Question: Given the following entity one-to-many model:
One Repository can be linked to many AuditRecords.
Many AuditRecords can all link to the same Repository
'''
@Entity
class AuditRecordEntity {
private AuditRepositoryEntity auditRepository;
@ManyToOne(cascade = CascadeType.ALL)
@JoinColumn(name = AUDIT_REPOSITORY_DB_COLUMN_NAME, nullable = false, updatable = false)
public AuditRepositoryEntity getAuditRepository() {
return auditRepository;
}
...
}
@Entity
class AuditRepositoryEntity {
private List<AuditRecordEntity> auditRecords = new ArrayList<AuditRecordEntity>();
@OneToMany(mappedBy = "auditRepository")
public List<AuditRecordEntity> getAuditRecords() {
return auditRecords;
}
...
}
'''
Minor correction, in ERD diagram below, for 'repositoryId', read 'auditRepository'

I am trying to get the Criteria API implementation to:
I.e. a list of AuditRecords, one for each Repository, where the AuditRecord is the last AuditRecord for that Repository (in the case where a Repository has many AuditRecords).
I have the HQL query to do this:
'''
select auditRecord from AuditRecordEntity auditRecord where auditRecord.accessTime =
(select max(auditRecord2.accessTime) from AuditRecordEntity auditRecord2 where
auditRecord2.auditRepository = auditRecord.auditRepository)
'''
But need to use the Criteria APi instead:
'''
CriteriaBuilder builder = getEntityManager().getCriteriaBuilder();
CriteriaQuery<Object> query = builder.createQuery();
Root<AuditRecordEntity> root = query.from(AuditRecordEntity.class);
// what next?
'''
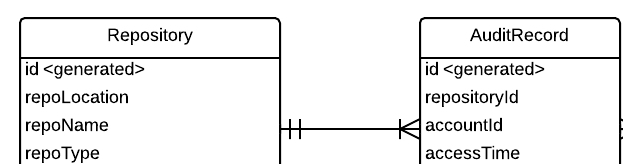
Answer: I have got this to work(around) by using the output from the HQL query as input to the criteria API:
'''
final List<UUID> auditRecordIds = execute("select auditRecord from AuditRecordEntity auditRecord where auditRecord.accessTime =
(select max(auditRecord2.accessTime) from AuditRecordEntity auditRecord2 where
auditRecord2.auditRepository = auditRecord.auditRepository)")
Root<AuditRecordEntity> root = criteriaQuery.from(AuditRecordEntity.class);
criteriaQuery.select(root);
List<Predicate> predicates = new ArrayList<Predicate>();
predicates.add(root.get("id").in(auditRecordIds.toArray()));
entitySearchCriteria.addPredicates(predicates);
...
'''